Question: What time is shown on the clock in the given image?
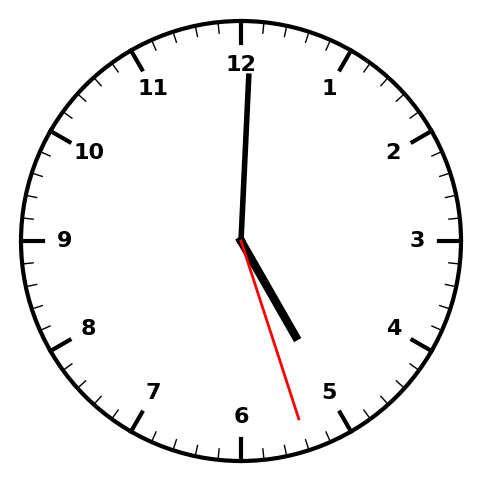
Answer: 05:00:27